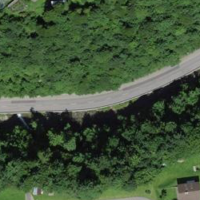
EUNIS habitat code: 55
Species observed at this site:
Tanacetum parthenium